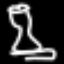
Label: hourglass